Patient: sex F, age 51
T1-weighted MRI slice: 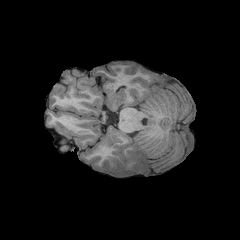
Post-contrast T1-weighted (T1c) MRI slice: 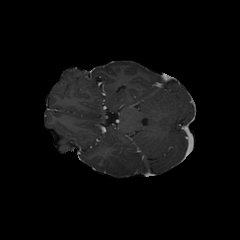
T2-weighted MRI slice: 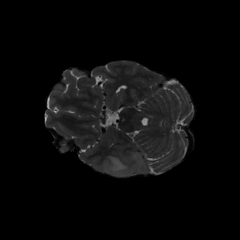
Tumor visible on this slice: yes
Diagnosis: Astrocytoma, IDH-wildtype
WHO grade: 3